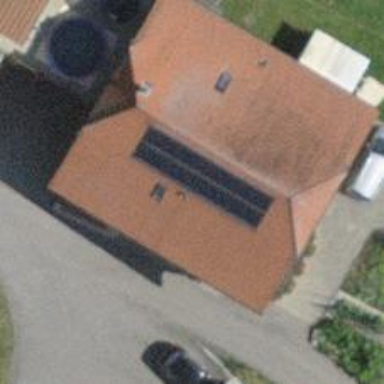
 consisting of solar photovoltaic panels."